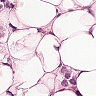
Metastatic tissue present: yes